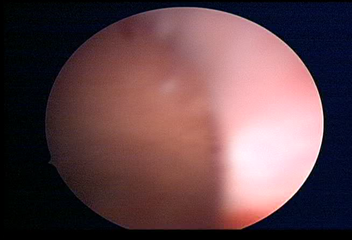
Modality: WLC
Class: Normal mucosa
Bladder cancer association: No